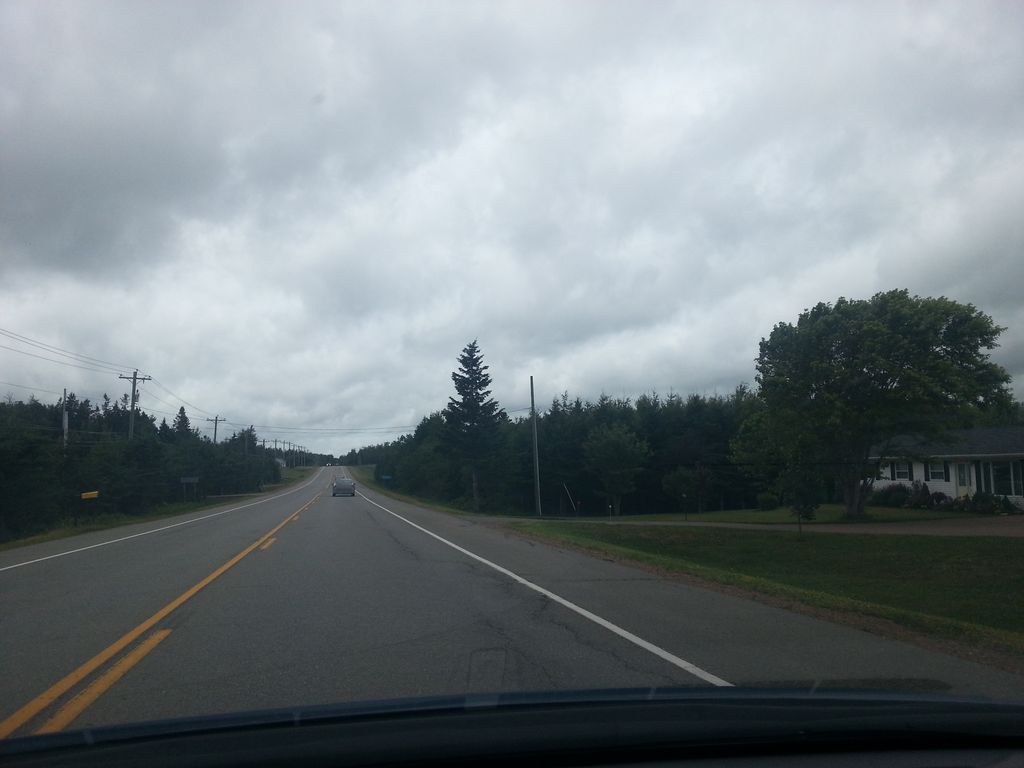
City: charlottetown